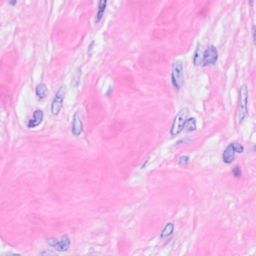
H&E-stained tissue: Breast